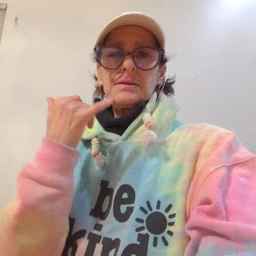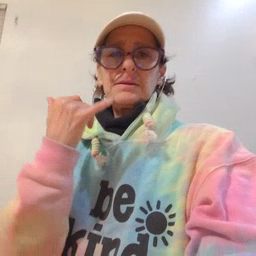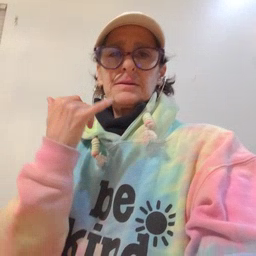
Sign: into